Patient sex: M
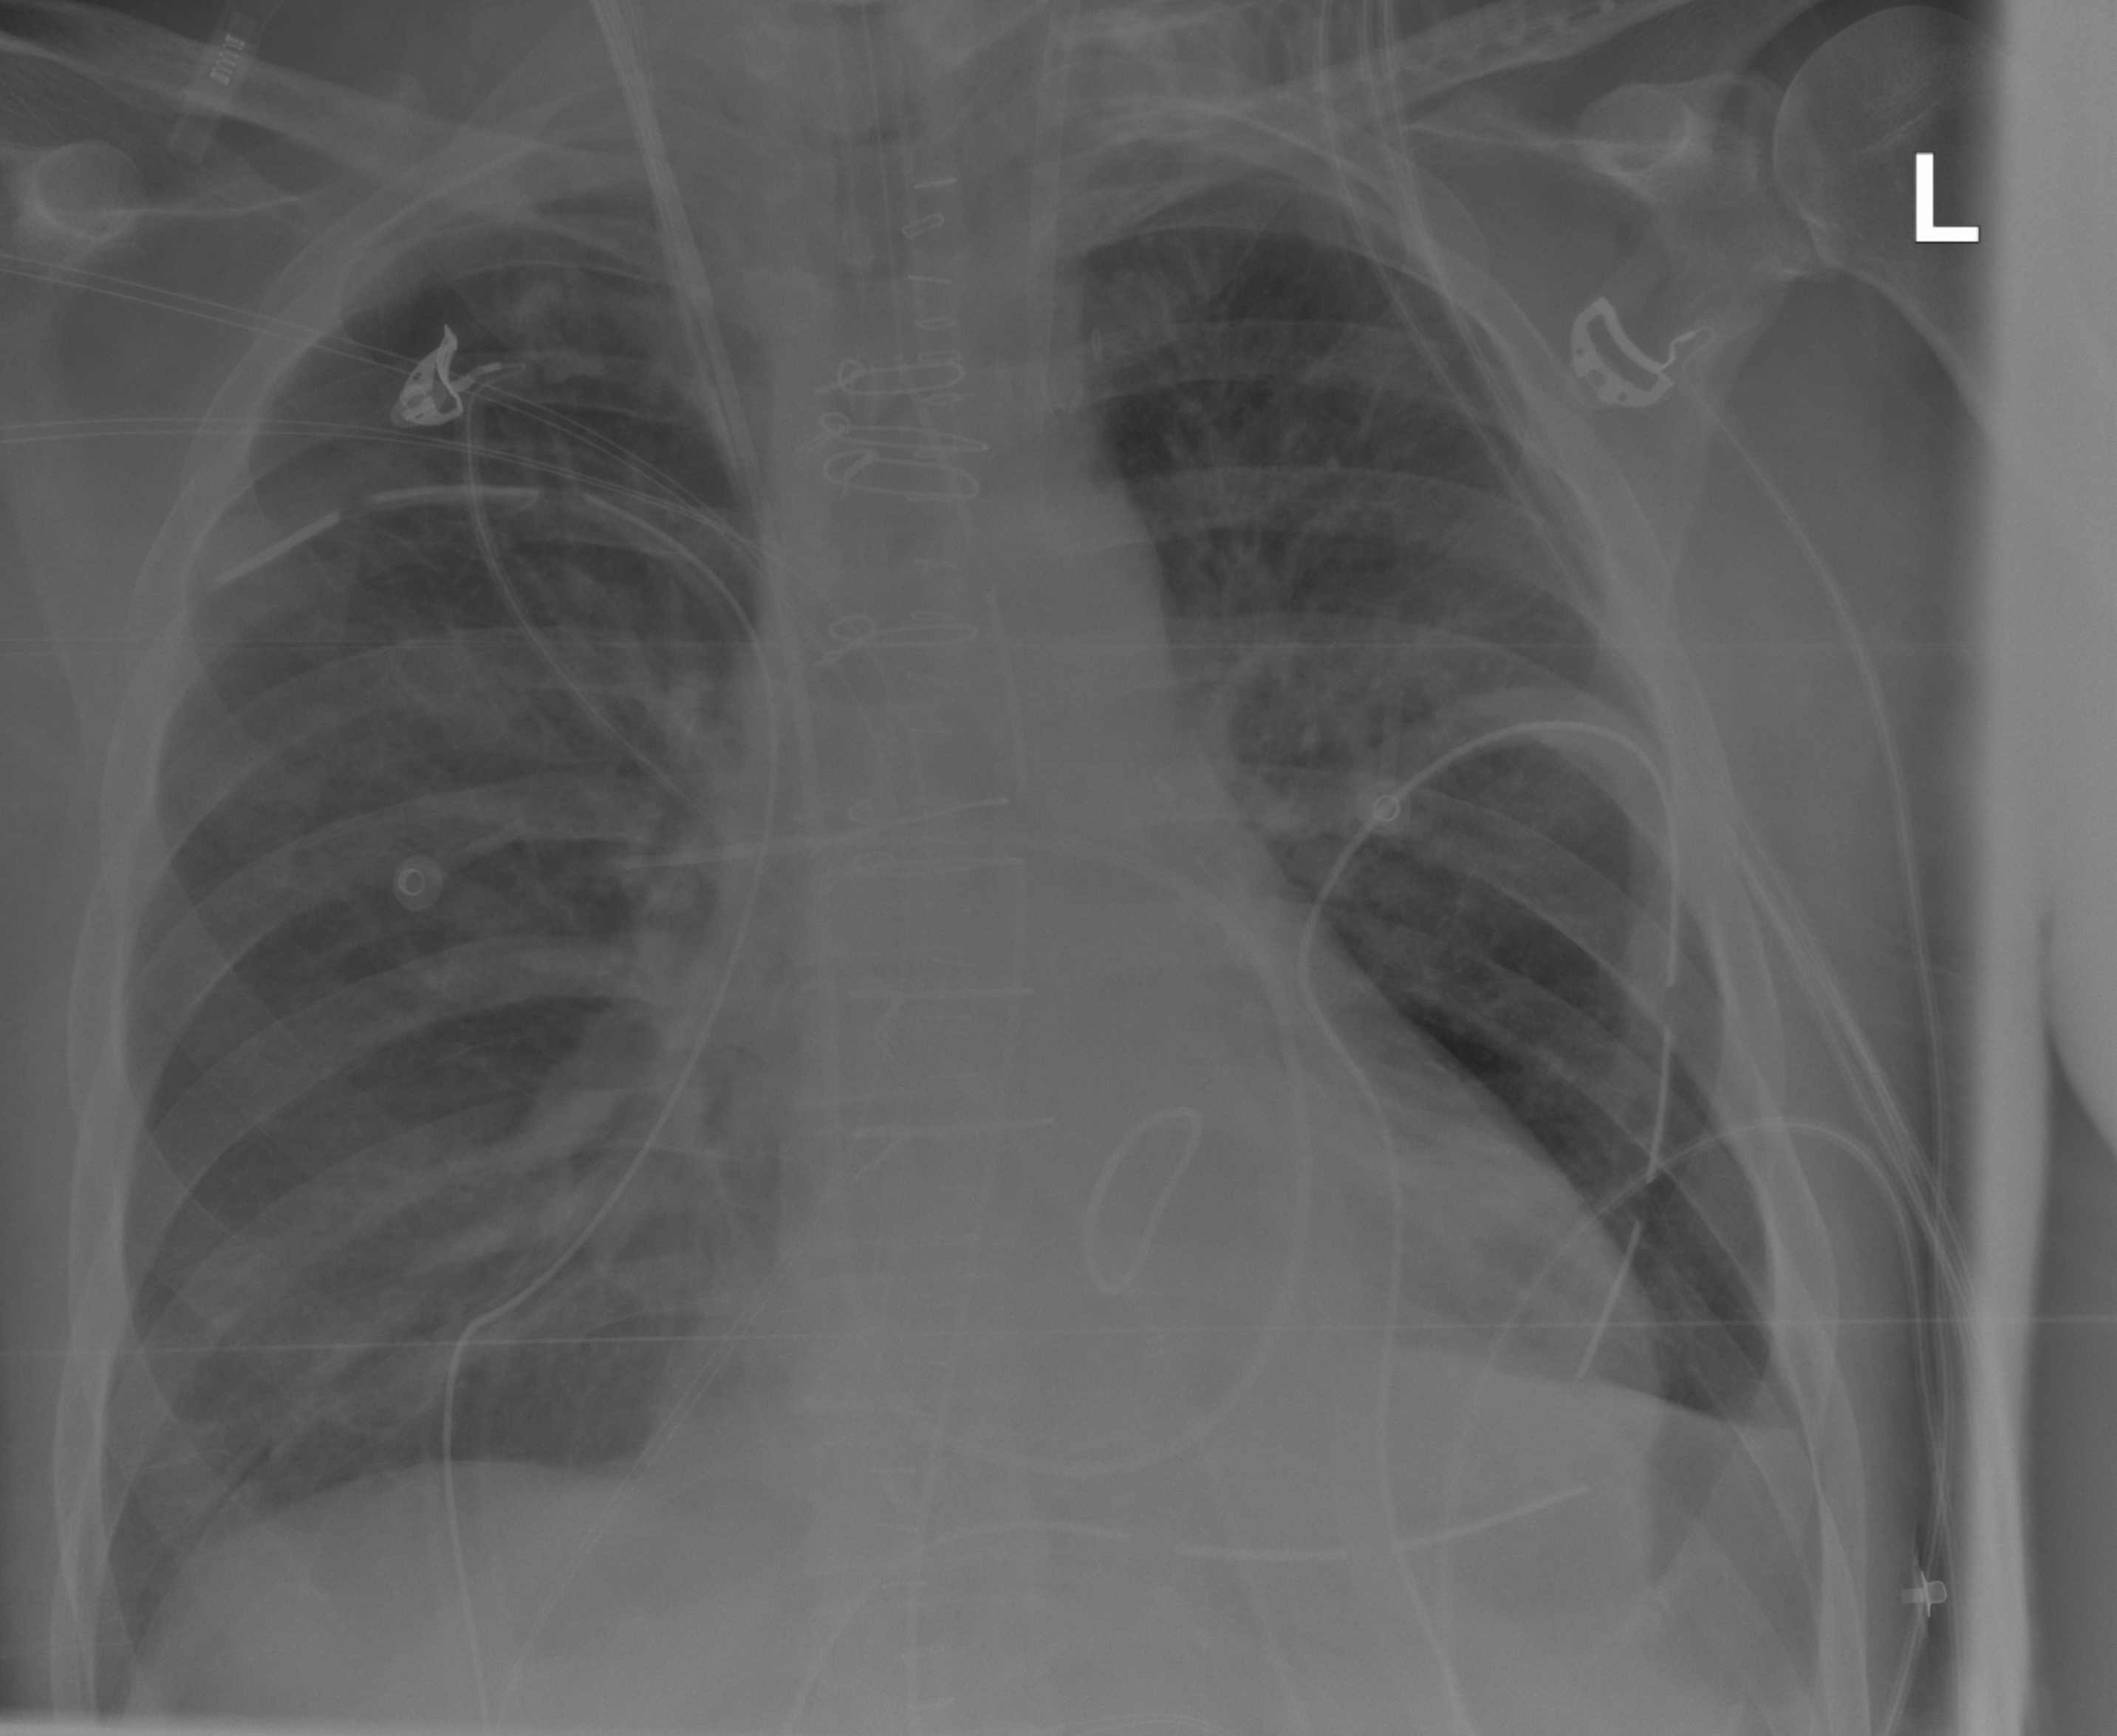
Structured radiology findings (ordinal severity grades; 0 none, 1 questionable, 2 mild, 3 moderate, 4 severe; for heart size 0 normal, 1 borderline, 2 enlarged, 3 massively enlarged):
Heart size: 0
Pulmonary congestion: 0
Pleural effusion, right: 0
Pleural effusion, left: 2
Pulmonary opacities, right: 0
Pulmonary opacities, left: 0
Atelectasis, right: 0
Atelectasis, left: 2